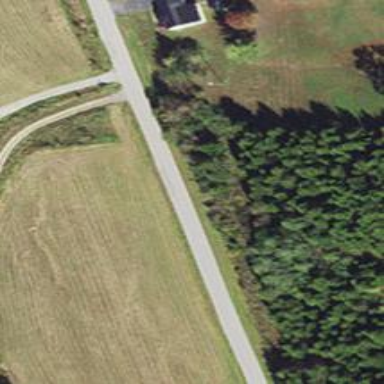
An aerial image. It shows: Secondary road.